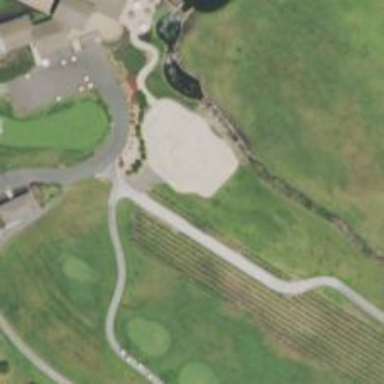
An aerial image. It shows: This footway belongs to Eagle Vines Golf Course.